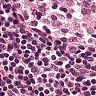
Metastatic tissue present: no